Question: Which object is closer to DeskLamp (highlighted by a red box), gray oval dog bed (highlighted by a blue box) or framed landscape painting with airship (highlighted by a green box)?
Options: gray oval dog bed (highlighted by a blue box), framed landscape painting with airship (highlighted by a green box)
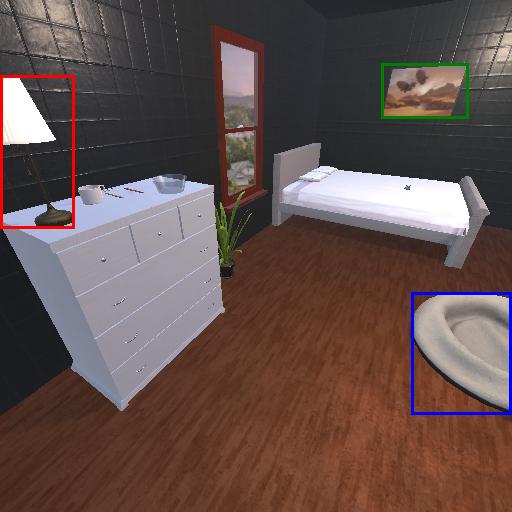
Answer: gray oval dog bed (highlighted by a blue box)